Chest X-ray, PA view. Patient: 81 years old, sex M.
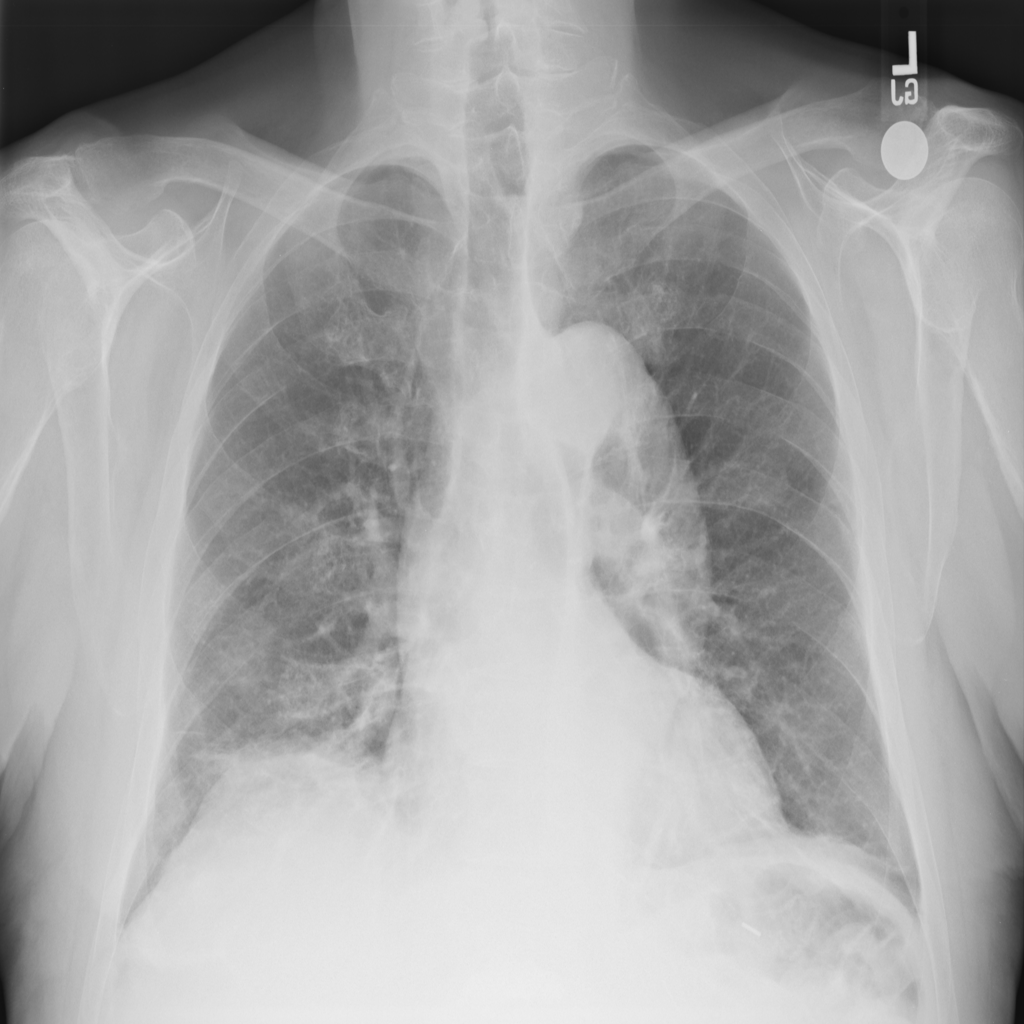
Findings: No Finding